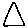
Label: triangle